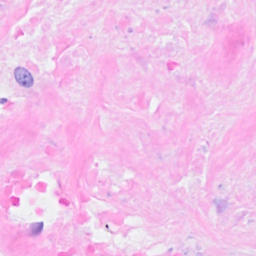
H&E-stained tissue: Breast